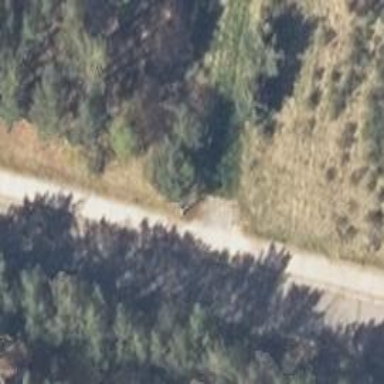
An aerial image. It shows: Service road with paved surface.